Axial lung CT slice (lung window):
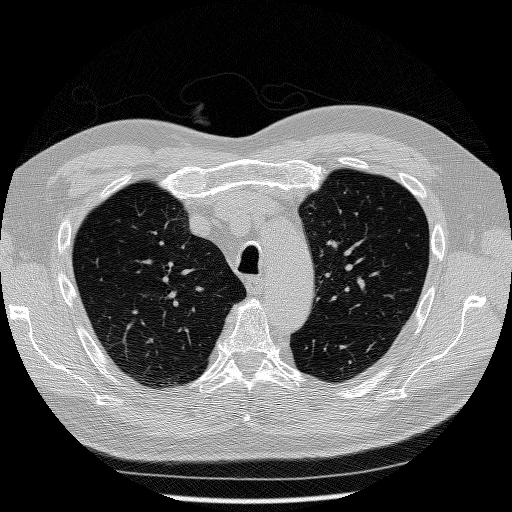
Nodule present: no